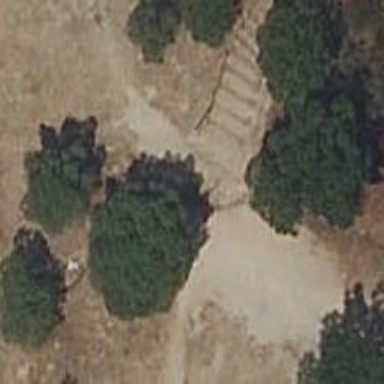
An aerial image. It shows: Set of steps with ground surface.